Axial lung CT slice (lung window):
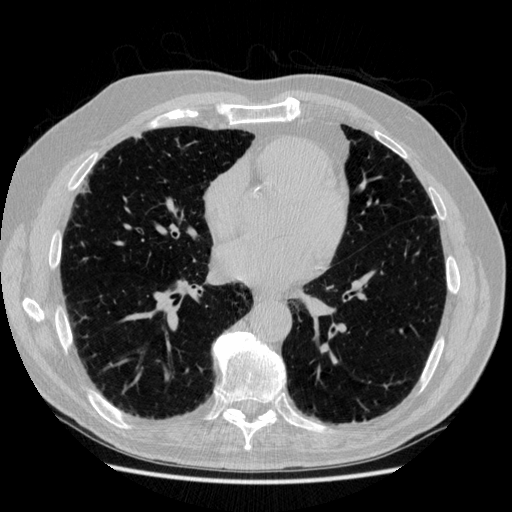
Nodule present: no